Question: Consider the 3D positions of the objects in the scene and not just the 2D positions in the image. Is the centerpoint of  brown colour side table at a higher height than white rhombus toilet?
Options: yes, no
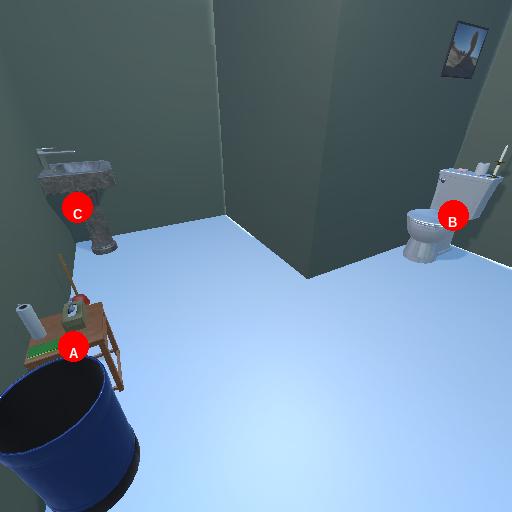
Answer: yes